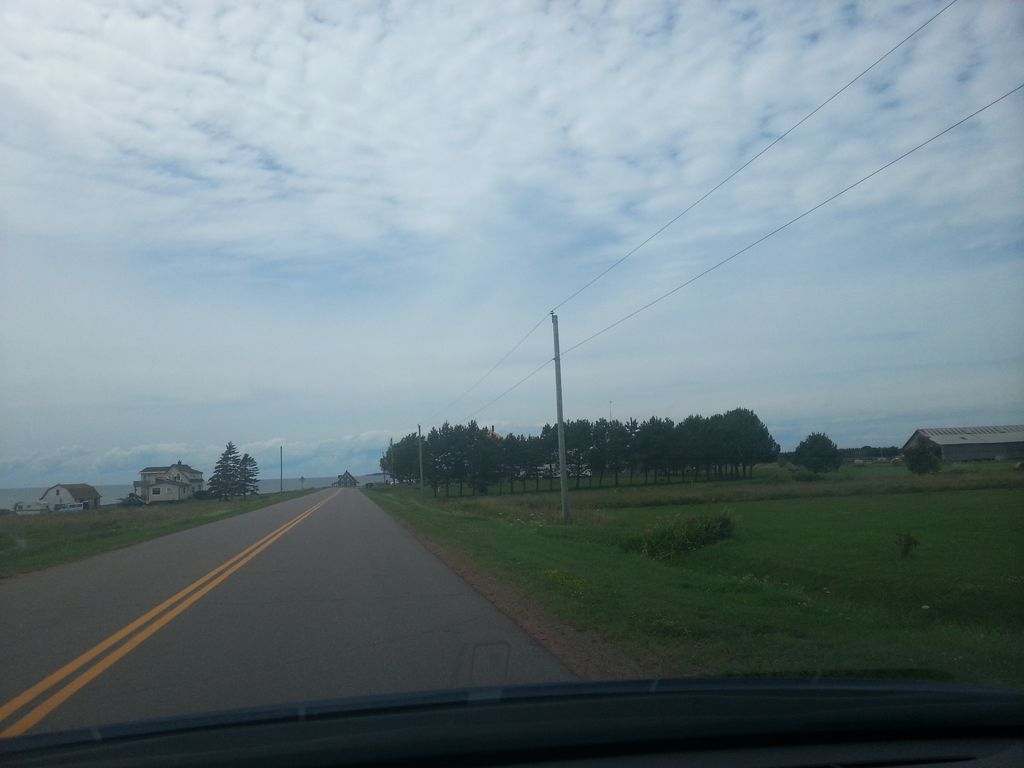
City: charlottetown